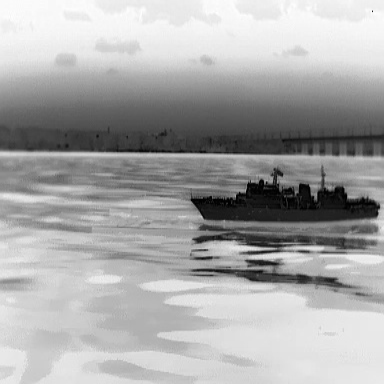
There is a warship in the infrared image.